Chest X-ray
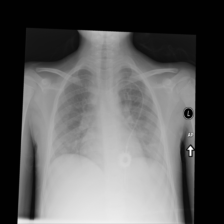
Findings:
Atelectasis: positive
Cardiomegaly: negative
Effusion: negative
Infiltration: positive
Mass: negative
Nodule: negative
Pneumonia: negative
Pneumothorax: negative
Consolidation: negative
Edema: negative
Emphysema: negative
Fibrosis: negative
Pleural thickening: negative
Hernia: negative